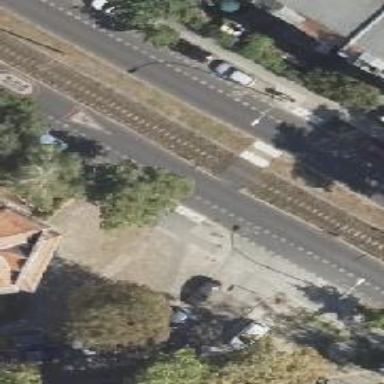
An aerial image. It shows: Uncontrolled tram crossing.